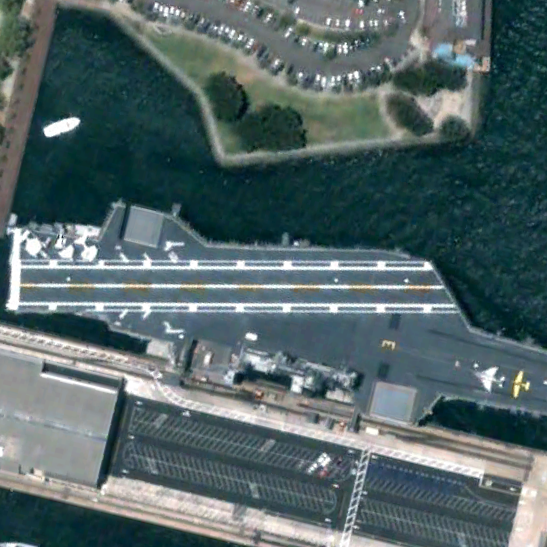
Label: aircraft_carrier